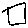
Label: square